Question: In iOS we have a feature to update the app icon with the new pending messages for the user by showing a small number on the right-top corner of the icon and similarly I would like to know if we have method to update a ImageView/ImageButton in android(Here I am not looking to update the icon on the home screen but inside my app).
For example, the pic shows the red background icon with the number of messages pending to be read in red and if there are no messages it shows with a gray background.

Thanks,
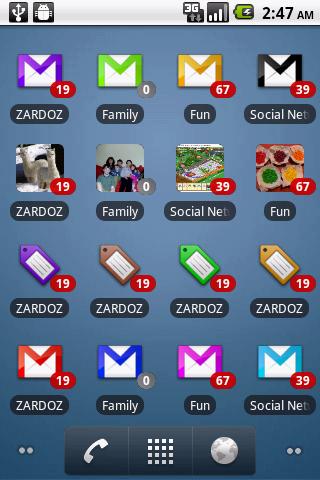
Answer: I was interested in this SO as I didnt know how to do it neither. So I started looking into it and here is how I did it.
- - - 'icon.png'
'''
<?xml version="1.0" encoding="utf-8"?>
<shape
xmlns:android="http://schemas.android.com/apk/res/android"
android:shape="rectangle">
<corners android:radius="20dp" />
<solid android:color="#ff2233" />
</shape>
'''
'''
<?xml version="1.0" encoding="utf-8"?>
<LinearLayout xmlns:android="http://schemas.android.com/apk/res/android"
android:orientation="vertical"
android:layout_width="wrap_content"
android:layout_height="wrap_content">
<RelativeLayout
android:orientation="vertical"
android:background="@null"
android:id="@+id/rlayout"
android:layout_width="wrap_content"
android:layout_height="wrap_content" >
<ImageView
android:id="@+id/icon"
android:src="@drawable/icon"
android:layout_margin="0dp"
android:layout_height="wrap_content"
android:layout_width="wrap_content"/>
<TextView android:layout_width="wrap_content" android:layout_height="wrap_content"
android:text="50" android:textSize="9dp" android:textStyle="bold"
android:background="@drawable/shapecount"
android:textColor="#FFFFFF"
android:paddingLeft="3dp" android:paddingRight="3dp"
android:layout_margin="0dp"
android:layout_alignBottom="@+id/rlayout"
android:id="@+id/txtCount" />
</RelativeLayout>
<TextView android:layout_width="wrap_content" android:layout_height="wrap_content"
android:text="My App Name" android:textSize="9dp" android:textStyle="bold"
android:background="@drawable/shapecount"
android:textColor="#FFFFFF"
android:paddingLeft="3dp" android:paddingRight="3dp"
android:layout_margin="0dp"
android:layout_alignBottom="@+id/rlayout"
android:id="@+id/txtAppName" />
</LinearLayout>
'''
An home widget is actually a normal view that you can build in an XML file like you would for an activity. There is some rules to follow though. See this <URL> for guideline
In this <URL> which shows you how to build an AppWidget, you can see the following code:
'''
// Get the layout for the App Widget and attach an on-click listener to the button
RemoteViews views = new RemoteViews(context.getPackageName(), R.layout.appwidget_provider_layout);
'''
where 'R.layout.appwidget_provider_layout' is the layout of your home widget, which will be 'my_widget_layout.xml'
From that 'views', you can set the value you want for any count text view:
'''
int count = 50;//Or whatever value you set to it.
views.setTextViewText(R.id.txtCount,Integer.toString(count));
'''
and then you just have to update the widget itself:
'''
appWidgetManager.updateAppWidget(appWidgetId, views);
'''
NOTE:
The <URL> doesnt allow the widget to request an update more than once every 30 min so I use a combination of BroadcastReceiver and Service
EDIT:
See below a activity test if the count you want should be within an 'Activity' instead of a 'AppWidget'. It uses the same XMLs as above:
'''
public class TestActivity extends Activity {
/** Called when the activity is first created. */
final Random gen = new Random();
@Override
public void onCreate(Bundle savedInstanceState) {
super.onCreate(savedInstanceState);
setContentView(R.layout.main);
final TextView t = (TextView) findViewById(R.id.txtCount);
Timer timer = new Timer();
timer.schedule(new TimerTask() {
@Override
public void run() {
runOnUiThread(new Runnable() {
@Override
public void run() {
int a = gen.nextInt(20);
t.setText(Integer.toString(a));
}
});
}
}
,new Date(), 3000L);
}
}
'''